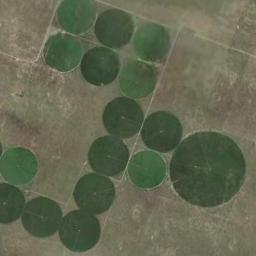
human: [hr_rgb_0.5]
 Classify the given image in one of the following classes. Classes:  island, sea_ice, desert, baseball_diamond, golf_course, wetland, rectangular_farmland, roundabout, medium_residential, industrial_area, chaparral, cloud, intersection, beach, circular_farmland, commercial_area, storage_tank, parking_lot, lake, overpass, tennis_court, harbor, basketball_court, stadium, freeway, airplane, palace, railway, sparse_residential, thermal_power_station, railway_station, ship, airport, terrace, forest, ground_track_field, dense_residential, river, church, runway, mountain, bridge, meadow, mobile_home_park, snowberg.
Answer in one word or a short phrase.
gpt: circular_farmland